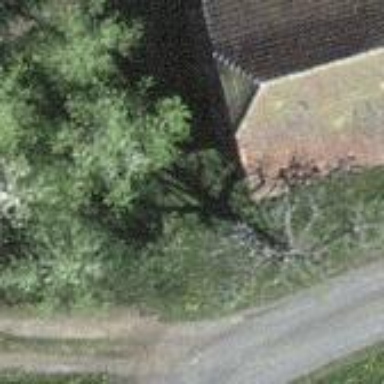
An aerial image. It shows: Barn.